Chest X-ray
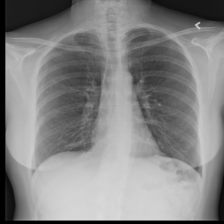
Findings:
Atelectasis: negative
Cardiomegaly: negative
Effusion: negative
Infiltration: negative
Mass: negative
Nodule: negative
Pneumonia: negative
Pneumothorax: negative
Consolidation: negative
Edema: negative
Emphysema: negative
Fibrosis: negative
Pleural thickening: negative
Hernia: negative